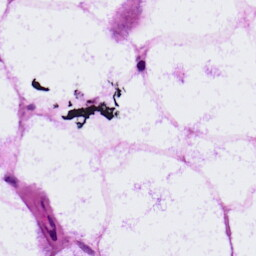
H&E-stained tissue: LymphNode